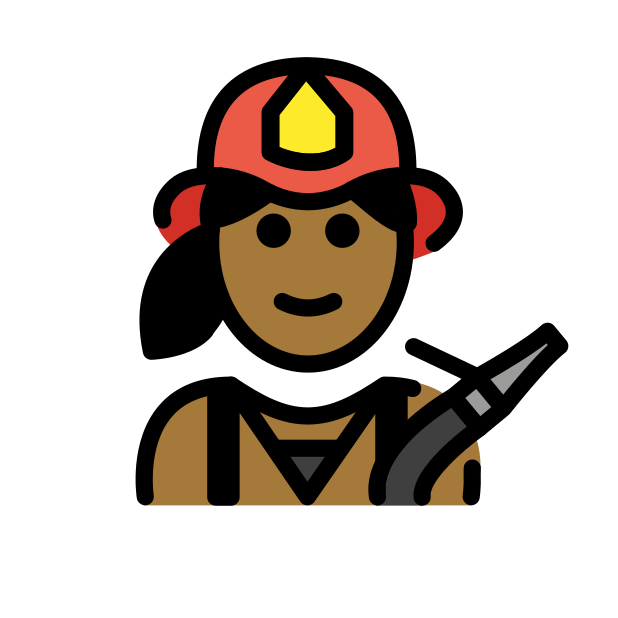
woman firefighter: medium-dark skin tone